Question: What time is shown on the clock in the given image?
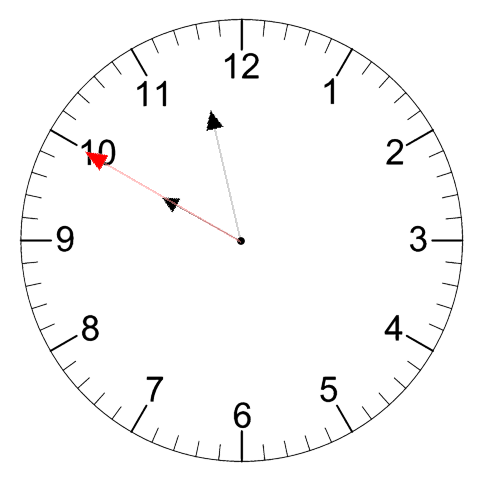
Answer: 09:57:50